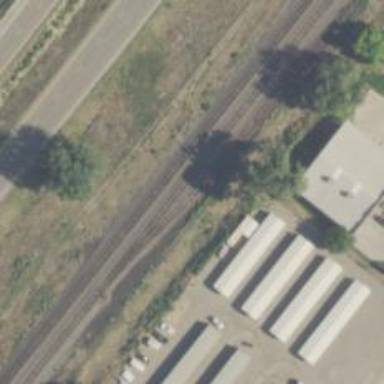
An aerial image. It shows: Railway siding for service.